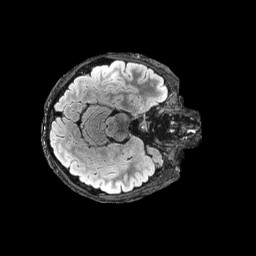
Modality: FLAIR
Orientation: axial
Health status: ill
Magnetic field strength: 3 T